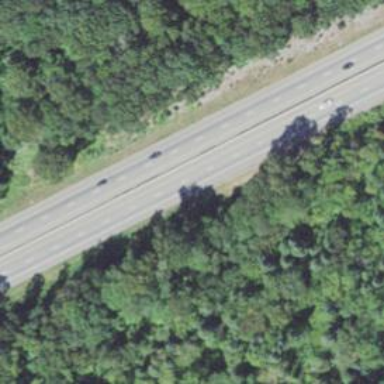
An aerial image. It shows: Asphalt motorway.